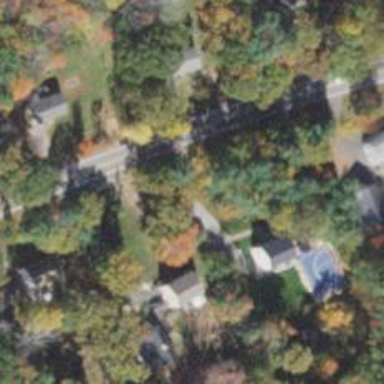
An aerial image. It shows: Driveway leading to service road.